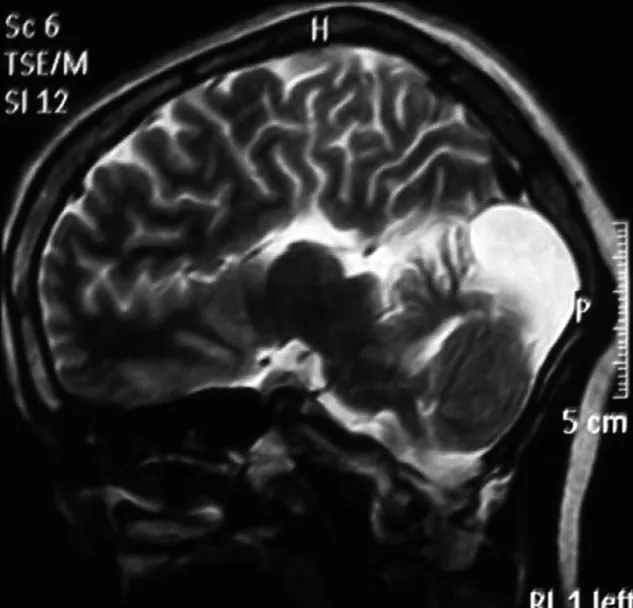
T2-weighed image depicting agenesis of the corpus callosum and colpocephaly.
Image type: radiology (mri)